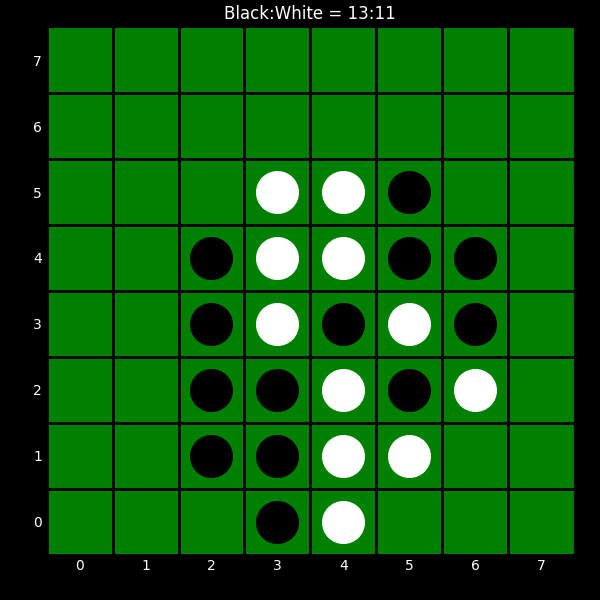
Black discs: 13
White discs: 11